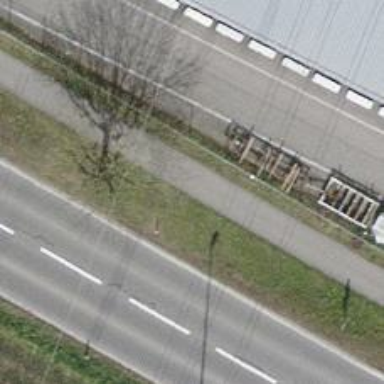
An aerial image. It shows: Asphalt sidewalk.